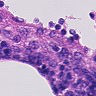
Metastatic tissue present: no